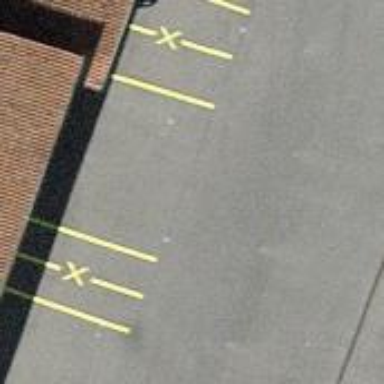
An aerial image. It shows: Parking area with surface.